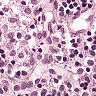
Metastatic tissue present: no